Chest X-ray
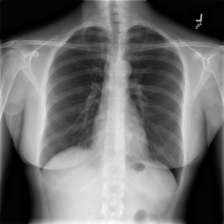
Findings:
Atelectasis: negative
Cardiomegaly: negative
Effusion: negative
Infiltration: positive
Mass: positive
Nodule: positive
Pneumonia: negative
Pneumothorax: negative
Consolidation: negative
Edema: negative
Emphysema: negative
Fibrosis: negative
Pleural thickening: negative
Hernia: negative